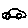
Label: car